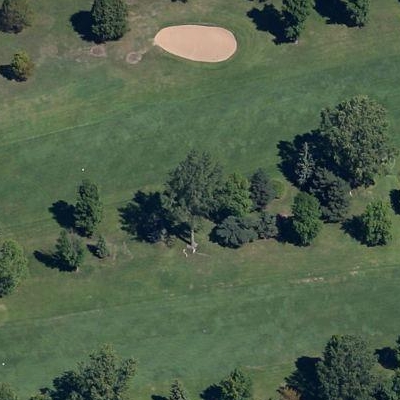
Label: aGrass